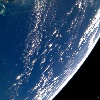
Label: water